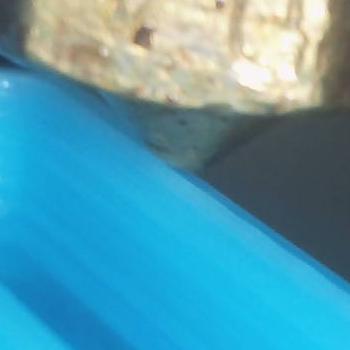
Flow rate: 74%